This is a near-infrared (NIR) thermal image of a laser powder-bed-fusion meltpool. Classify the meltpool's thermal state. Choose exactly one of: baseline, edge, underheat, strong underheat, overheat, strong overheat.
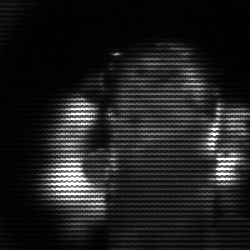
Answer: strong underheat